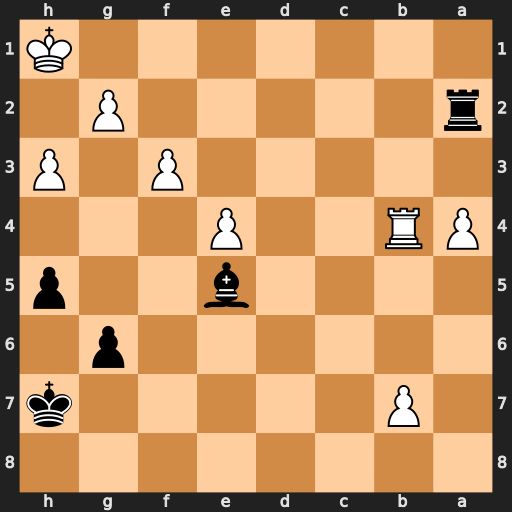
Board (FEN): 8/1P5k/6p1/4b2p/PR2P3/5P1P/r5P1/7K
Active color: b
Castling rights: -
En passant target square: -
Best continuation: Ra1+ Rb1 Rxb1#